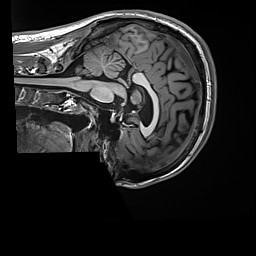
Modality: T1w
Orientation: sagittal
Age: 21
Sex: male
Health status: healthy
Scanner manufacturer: siemens
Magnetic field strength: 3 T
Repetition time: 2.5 s
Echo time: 0.00299 s